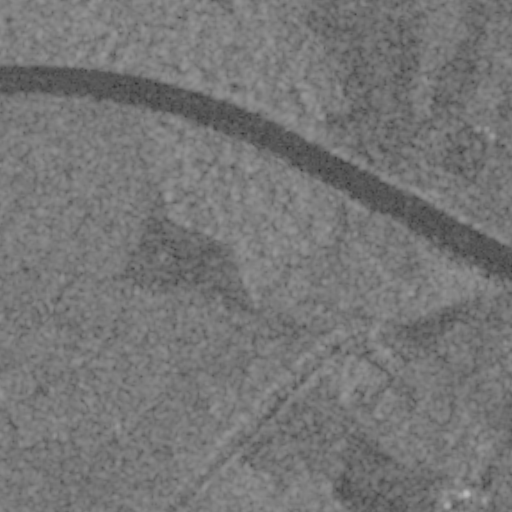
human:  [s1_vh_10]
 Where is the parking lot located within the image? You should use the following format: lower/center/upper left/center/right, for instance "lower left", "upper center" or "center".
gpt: The parking lot is located in the upper right of the image.
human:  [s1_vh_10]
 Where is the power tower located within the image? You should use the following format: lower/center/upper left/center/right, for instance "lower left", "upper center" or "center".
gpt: The power tower is located in the upper right of the image.
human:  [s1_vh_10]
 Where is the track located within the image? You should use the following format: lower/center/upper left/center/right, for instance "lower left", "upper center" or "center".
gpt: There is no track in the image.

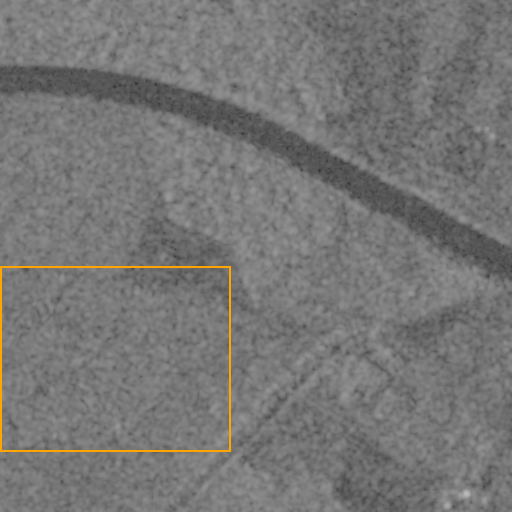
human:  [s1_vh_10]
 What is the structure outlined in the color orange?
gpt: The structure outlined in orange is a crop field.
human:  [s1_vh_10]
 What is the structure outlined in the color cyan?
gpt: There is no cyan outline.